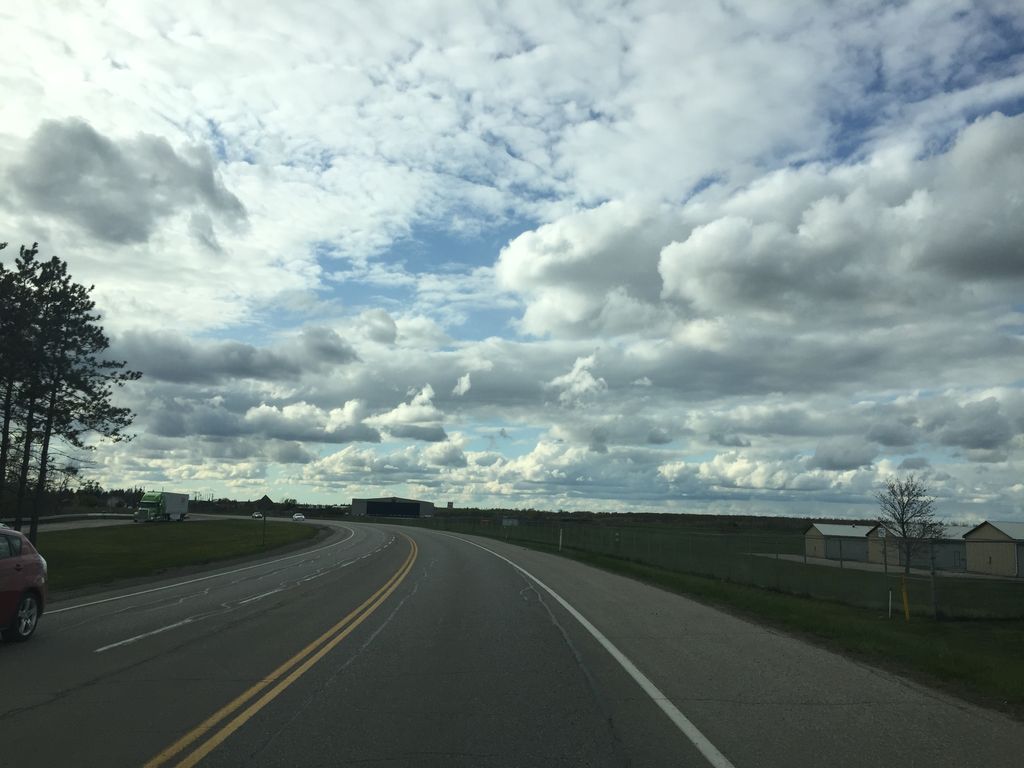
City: kitchener-waterloo